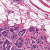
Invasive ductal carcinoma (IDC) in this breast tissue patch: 0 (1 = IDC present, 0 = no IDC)